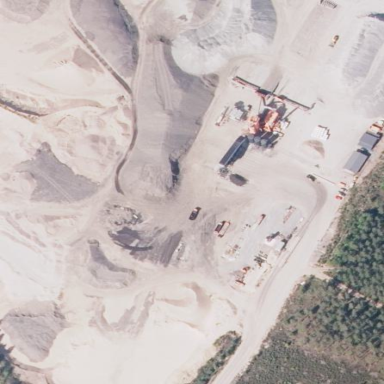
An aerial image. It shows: Quarry area.